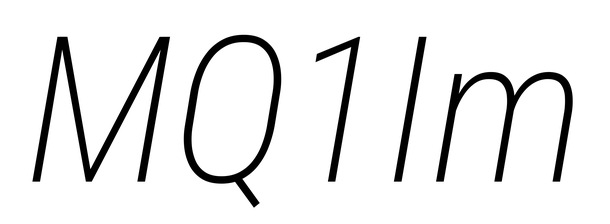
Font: Roboto-Italic_Condensed_ExtraLight_Italic